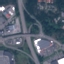
Label: Highway